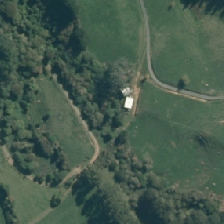
Land cover: manuka_kanuka